Interaction volume radius: 5 \u00c5
Interaction volume height: 30 \u00c5
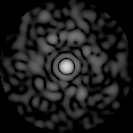
Disorder parameter: 0.8396